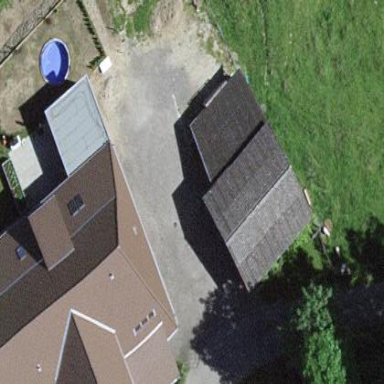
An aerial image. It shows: Farm building.